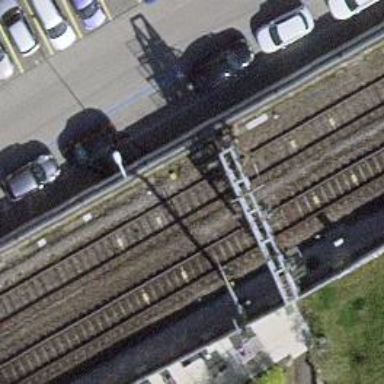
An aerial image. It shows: Railway signal.